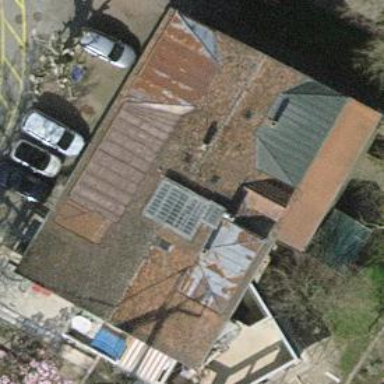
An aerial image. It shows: Building.